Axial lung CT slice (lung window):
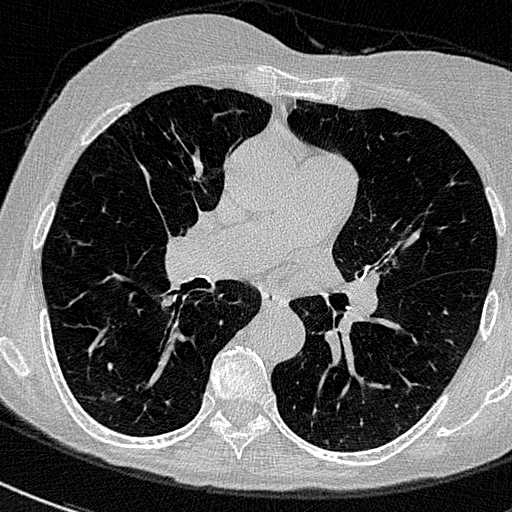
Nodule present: no